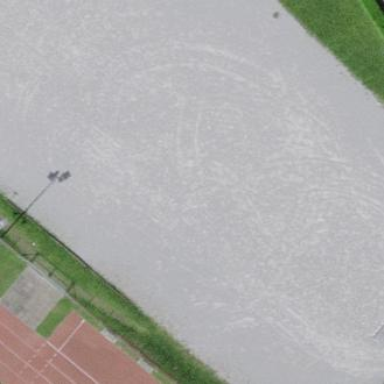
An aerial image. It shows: Fine gravel soccer pitch for leisure sports.